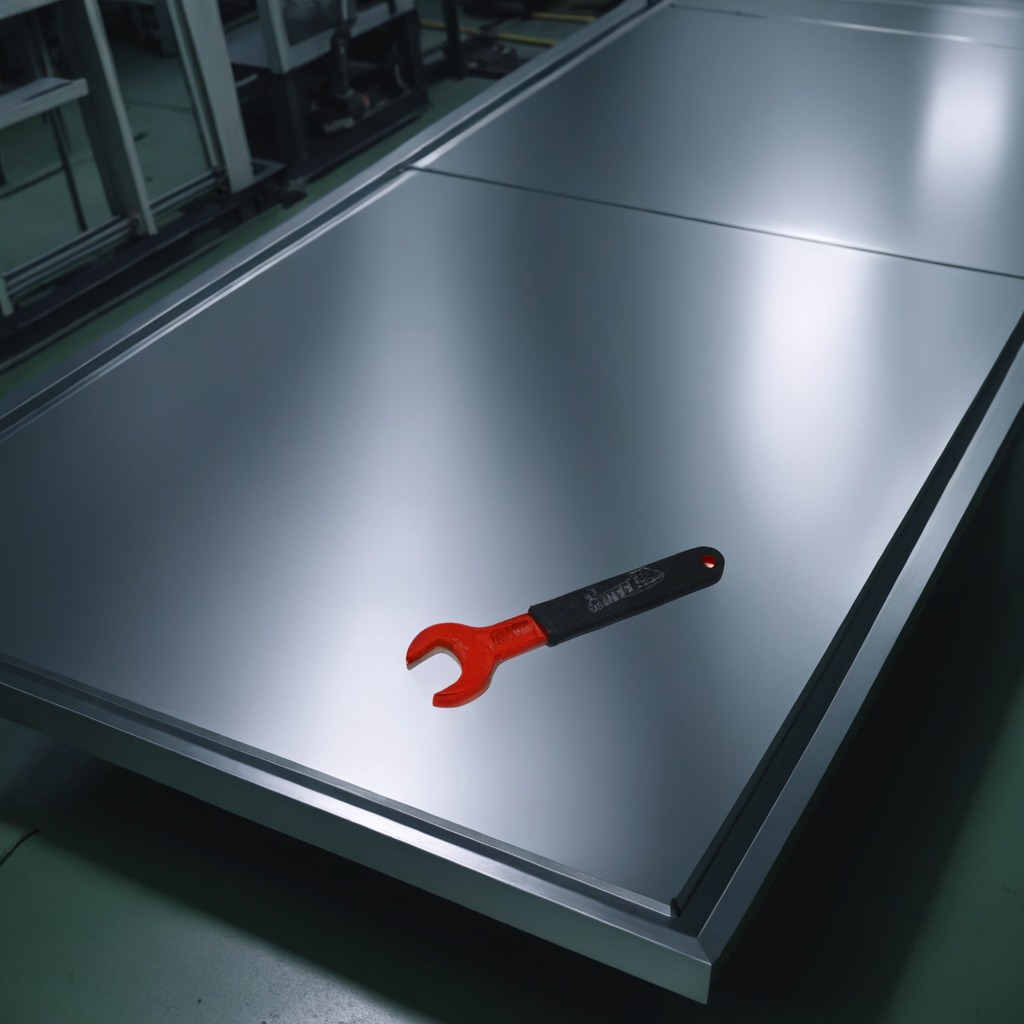
An wrench is lying on a metal table in a machine shop under fluorescent lights.